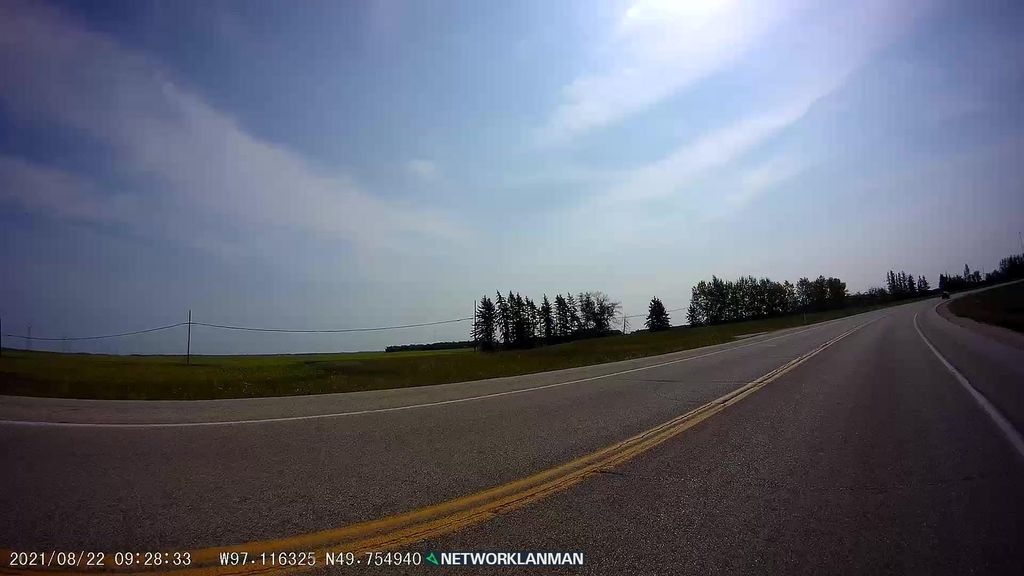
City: winnipeg